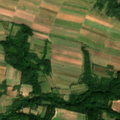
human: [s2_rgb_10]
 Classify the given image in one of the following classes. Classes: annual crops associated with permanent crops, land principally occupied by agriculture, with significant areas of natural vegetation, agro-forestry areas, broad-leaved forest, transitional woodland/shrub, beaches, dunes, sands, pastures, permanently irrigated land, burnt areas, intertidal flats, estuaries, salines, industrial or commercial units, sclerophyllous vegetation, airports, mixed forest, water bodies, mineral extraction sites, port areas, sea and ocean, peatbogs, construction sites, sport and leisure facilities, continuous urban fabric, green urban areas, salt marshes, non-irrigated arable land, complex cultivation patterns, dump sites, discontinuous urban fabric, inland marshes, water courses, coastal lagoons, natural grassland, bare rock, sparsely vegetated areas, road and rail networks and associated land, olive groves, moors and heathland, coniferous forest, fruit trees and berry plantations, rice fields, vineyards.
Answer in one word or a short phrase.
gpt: non-irrigated arable land, broad-leaved forest, transitional woodland/shrub